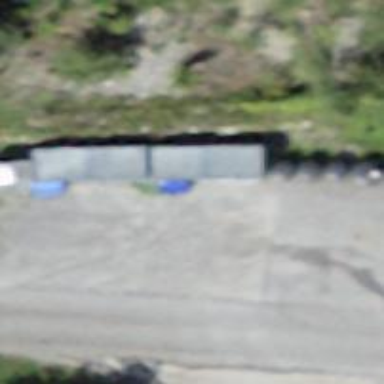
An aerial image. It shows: Recycling container in the area designated for recycling.